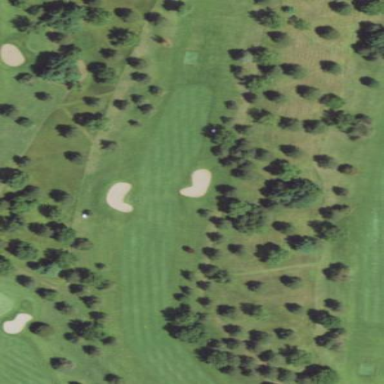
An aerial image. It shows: Rough grassy area used for golf.